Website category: sports
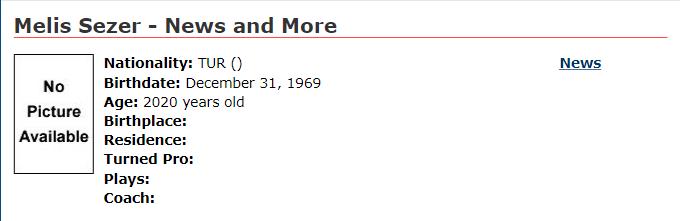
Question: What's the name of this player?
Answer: Melis Sezer

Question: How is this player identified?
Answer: Melis Sezer

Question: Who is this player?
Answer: Melis Sezer

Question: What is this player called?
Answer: Melis Sezer

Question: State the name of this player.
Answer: Melis Sezer

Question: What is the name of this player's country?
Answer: TUR

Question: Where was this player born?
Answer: TUR

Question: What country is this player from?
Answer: TUR

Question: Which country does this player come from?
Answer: TUR

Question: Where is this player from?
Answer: TUR

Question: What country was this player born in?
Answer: TUR

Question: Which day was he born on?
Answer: December 31, 1969

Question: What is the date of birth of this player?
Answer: December 31, 1969

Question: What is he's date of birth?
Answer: December 31, 1969

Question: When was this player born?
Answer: December 31, 1969

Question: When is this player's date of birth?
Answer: December 31, 1969

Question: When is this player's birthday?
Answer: December 31, 1969

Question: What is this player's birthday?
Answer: December 31, 1969

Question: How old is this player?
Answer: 2020 years old

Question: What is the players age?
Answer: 2020 years old

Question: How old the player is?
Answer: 2020 years old

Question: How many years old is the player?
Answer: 2020 years old